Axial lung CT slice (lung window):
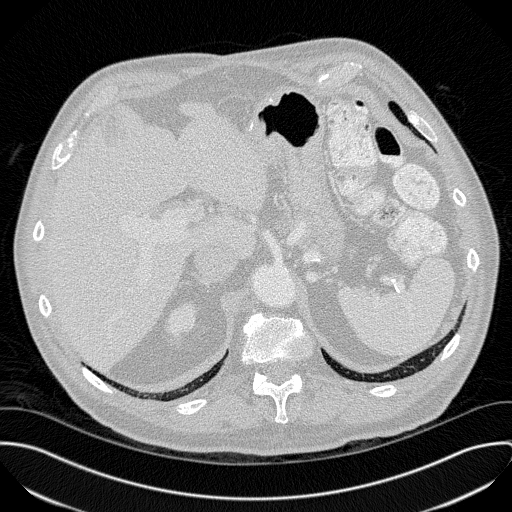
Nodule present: no